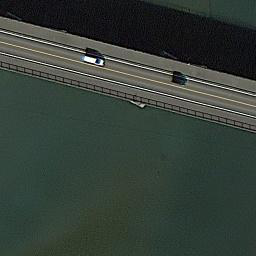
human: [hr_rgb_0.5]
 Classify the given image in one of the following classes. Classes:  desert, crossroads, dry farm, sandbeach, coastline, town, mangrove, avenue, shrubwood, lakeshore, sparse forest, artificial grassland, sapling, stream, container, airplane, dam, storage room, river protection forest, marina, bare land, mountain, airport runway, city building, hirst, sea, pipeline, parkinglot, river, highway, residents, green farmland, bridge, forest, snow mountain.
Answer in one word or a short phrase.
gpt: bridge